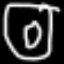
Label: donut